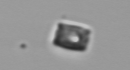
Label: Bacillariophyceae_morphotype1